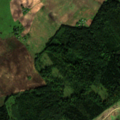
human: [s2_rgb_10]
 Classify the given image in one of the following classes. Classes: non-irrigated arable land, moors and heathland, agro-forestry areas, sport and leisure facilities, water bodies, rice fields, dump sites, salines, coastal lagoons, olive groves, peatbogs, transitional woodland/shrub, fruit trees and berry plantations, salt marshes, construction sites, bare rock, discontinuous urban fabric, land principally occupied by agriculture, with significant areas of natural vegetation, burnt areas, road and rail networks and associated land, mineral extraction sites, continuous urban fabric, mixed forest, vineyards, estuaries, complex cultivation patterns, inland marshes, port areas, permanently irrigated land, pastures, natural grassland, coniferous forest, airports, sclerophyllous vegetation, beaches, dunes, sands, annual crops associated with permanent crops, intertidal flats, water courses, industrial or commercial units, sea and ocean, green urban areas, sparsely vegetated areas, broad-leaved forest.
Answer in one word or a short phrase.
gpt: non-irrigated arable land, pastures, complex cultivation patterns, broad-leaved forest, mixed forest